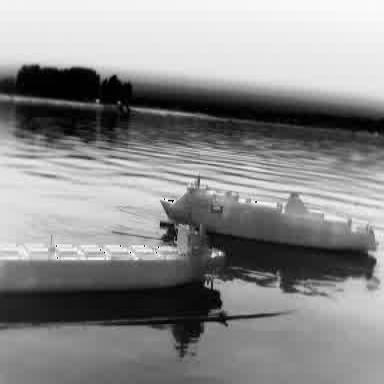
There are two objects shown in the infrared image, including a liner, and a container_ship.